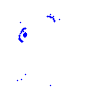
Particle: kaon